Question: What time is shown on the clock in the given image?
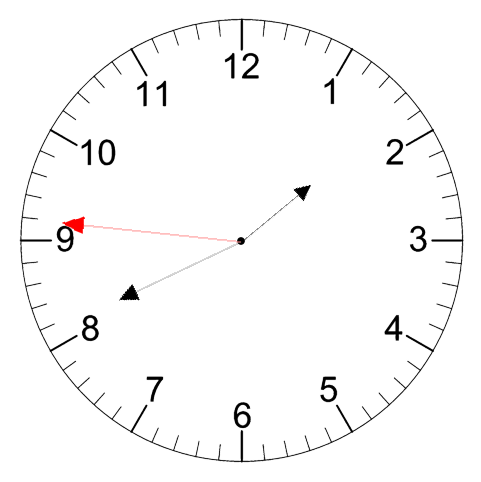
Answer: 01:40:46